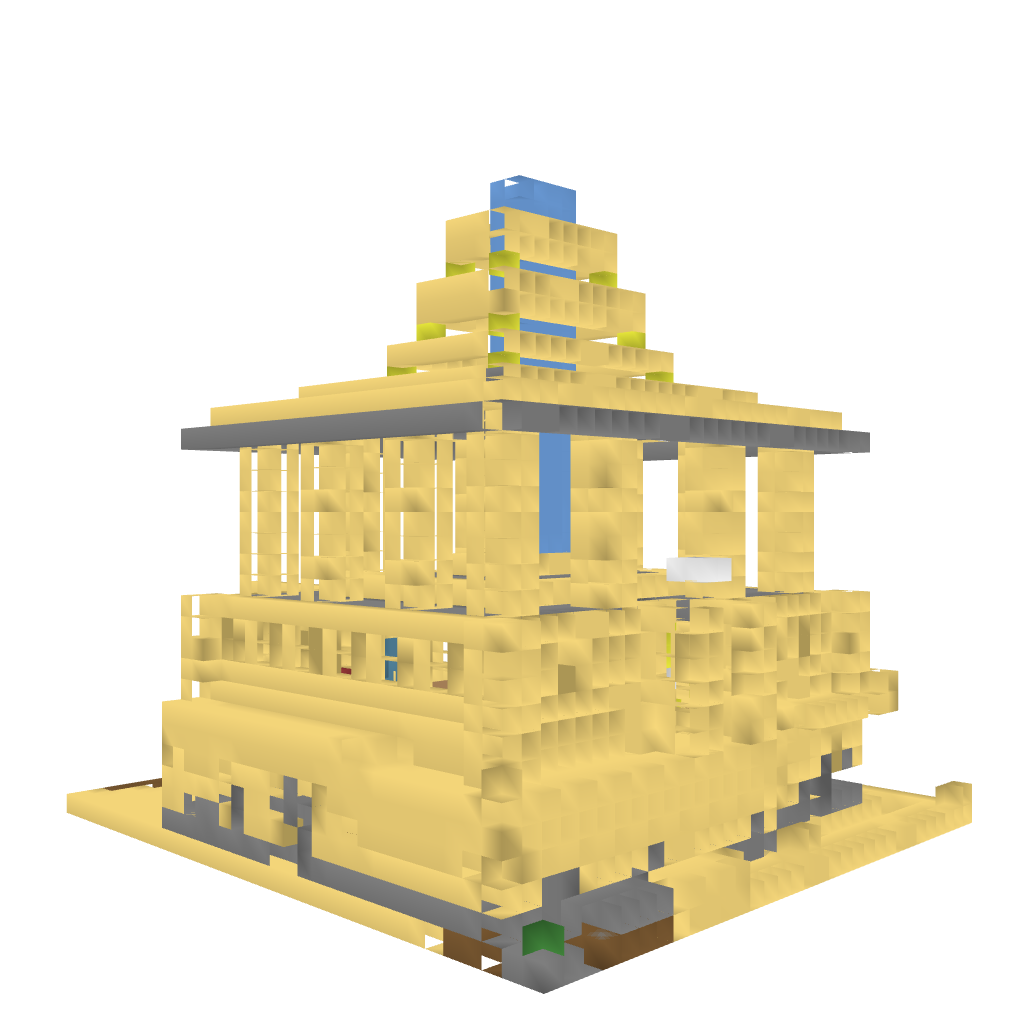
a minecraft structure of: weird arena pagoda thingymajiggy with a secret stair high quality